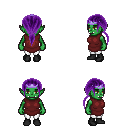
a pixel art fantasy rpg character, female body template, orc, green skin, maroon tunic, white pants, purple ponytail hairstyle, purple tiara, black shoes, four views (front, back, left, right), 2x2 character sprite sheet, small pixel art, hard edges, no anti-aliasing